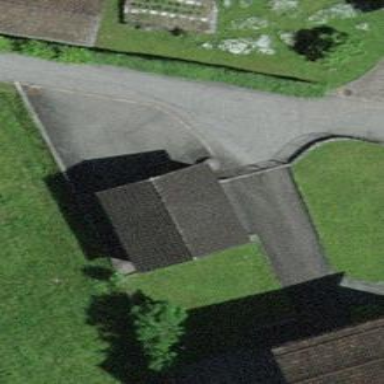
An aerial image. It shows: Garage building.